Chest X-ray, AP view. Patient: 73 years old, sex F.
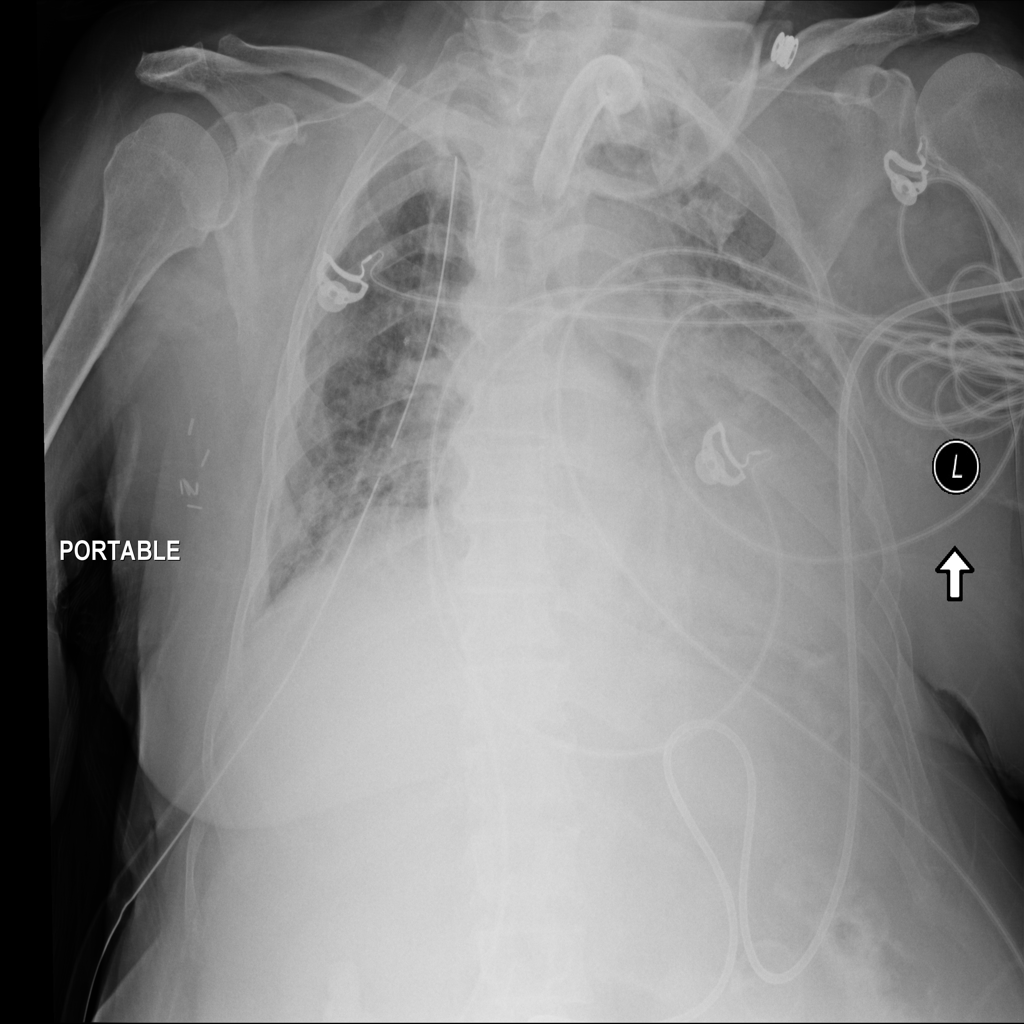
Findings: No Finding